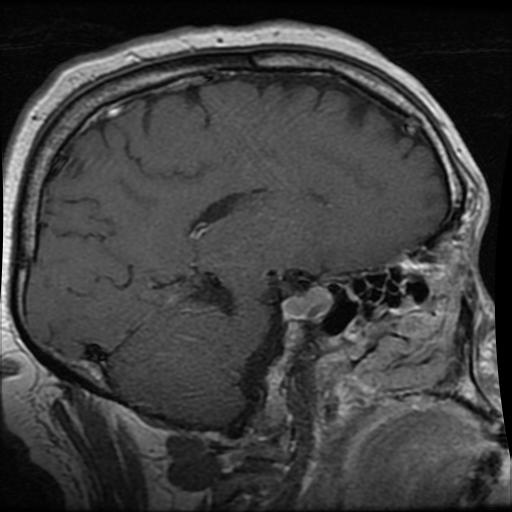
Label: pituitary